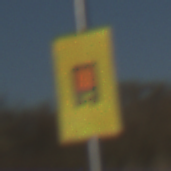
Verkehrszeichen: KennzeichnungspflichtigeFahrzeugeGefaehrlicheGueterOhnePfeilsymbol
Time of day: MorningAfternoon
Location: Outdoor (Nature)
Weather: PartlyCloudy
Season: NotSpecified
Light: Natural